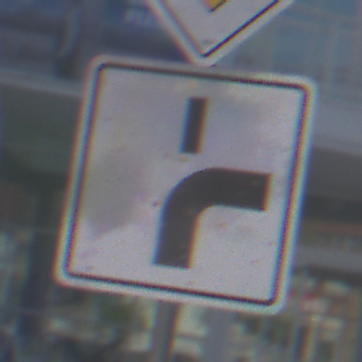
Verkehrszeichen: VerlaufVorfahrtsstrasse8
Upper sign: Vorfahrtsstrasse
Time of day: MorningAfternoon
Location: Outdoor (Urban)
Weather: Clear
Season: NotSpecified
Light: Natural